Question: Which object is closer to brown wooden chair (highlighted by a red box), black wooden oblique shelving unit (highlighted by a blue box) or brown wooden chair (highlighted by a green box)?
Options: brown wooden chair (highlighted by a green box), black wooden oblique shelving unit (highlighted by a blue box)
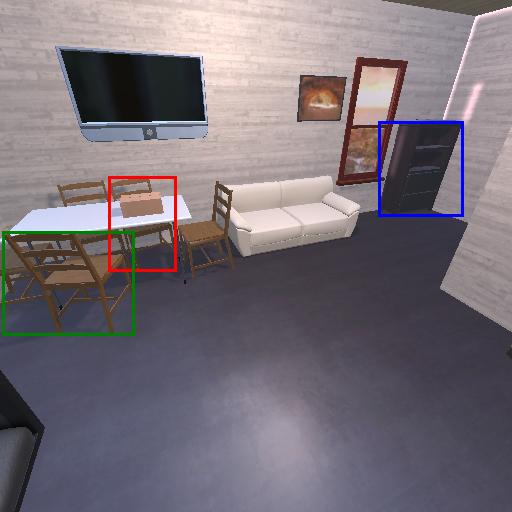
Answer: brown wooden chair (highlighted by a green box)